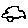
Label: car